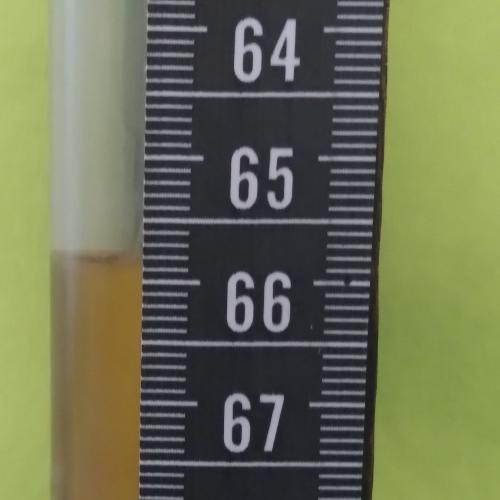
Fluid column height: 65.8 cm